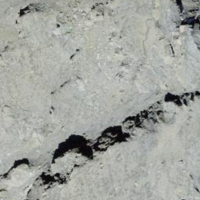
EUNIS habitat code: 48
Species observed at this site:
Geum reptans